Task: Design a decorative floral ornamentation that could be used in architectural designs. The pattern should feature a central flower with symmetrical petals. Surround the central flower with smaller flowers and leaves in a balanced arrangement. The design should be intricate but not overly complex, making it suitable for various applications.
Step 1374:
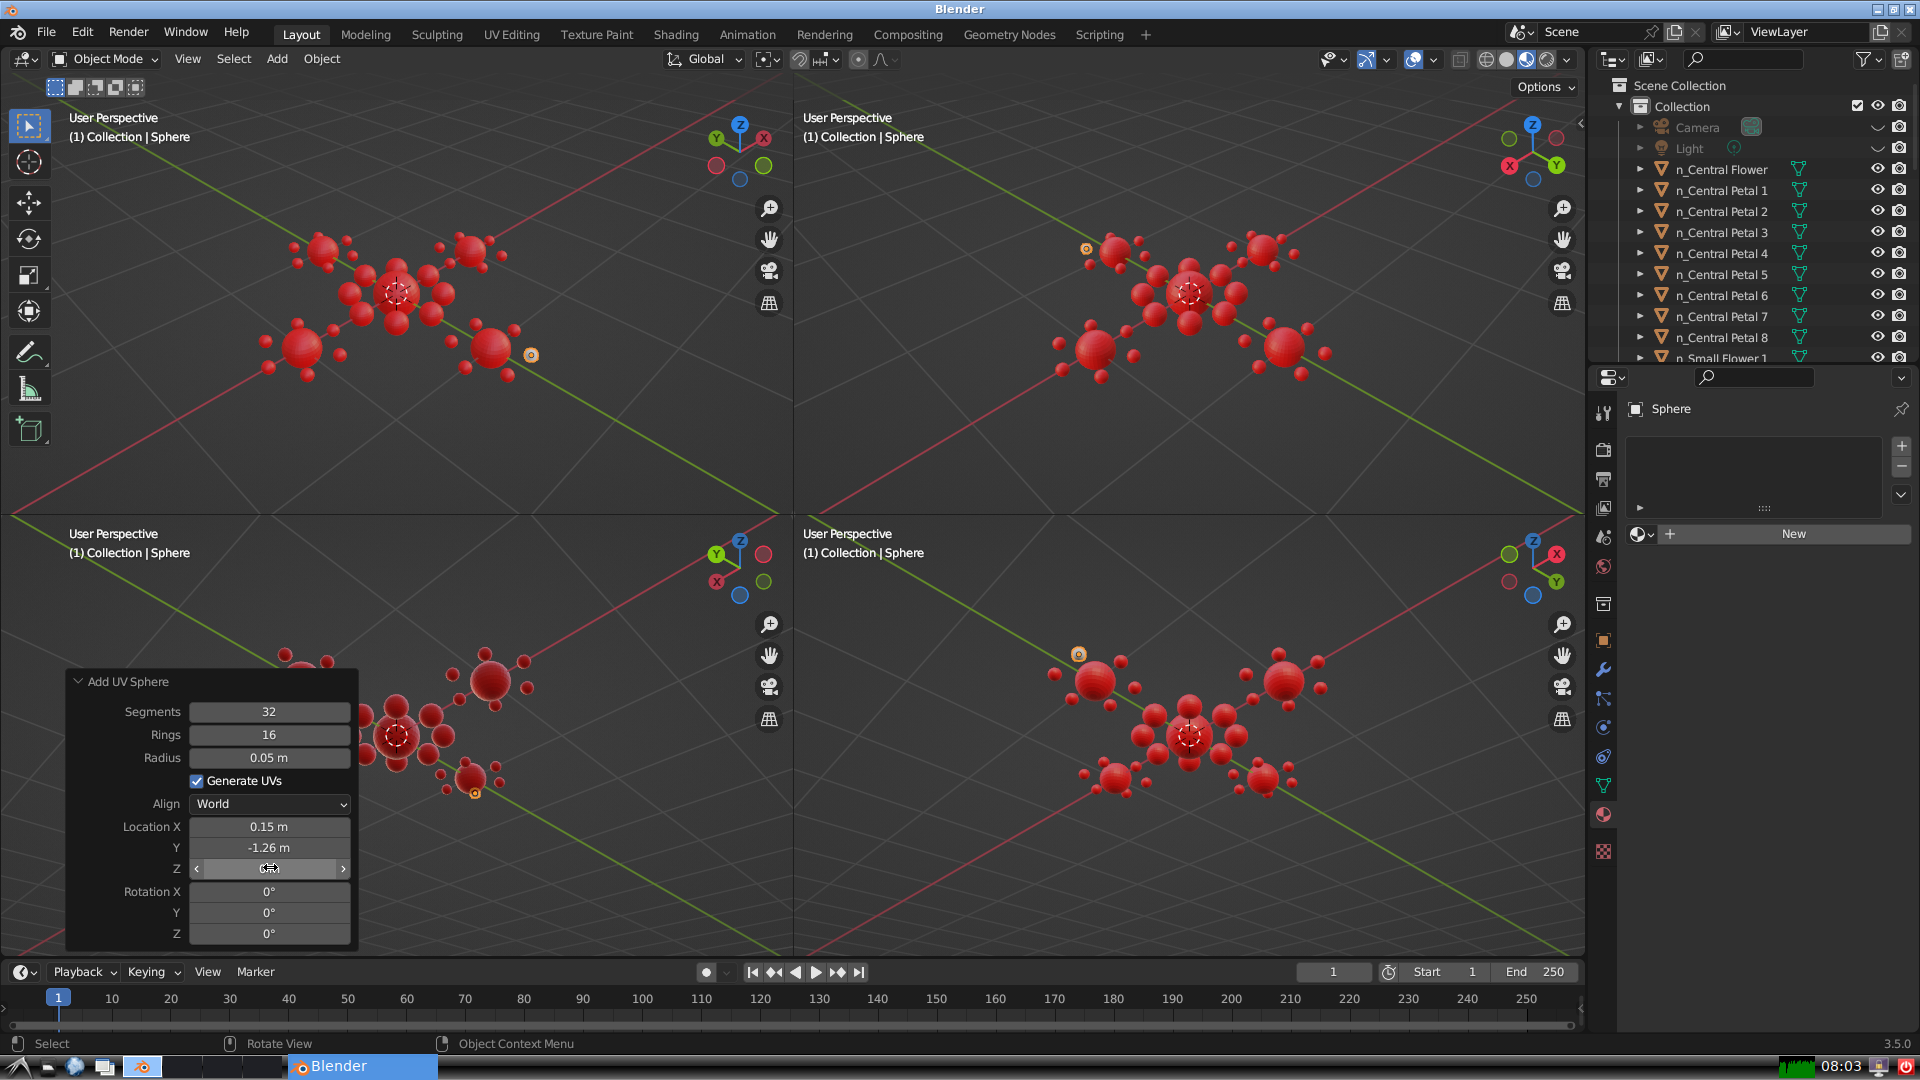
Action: click: no